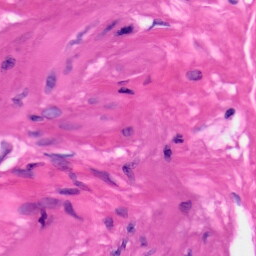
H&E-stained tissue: Skin